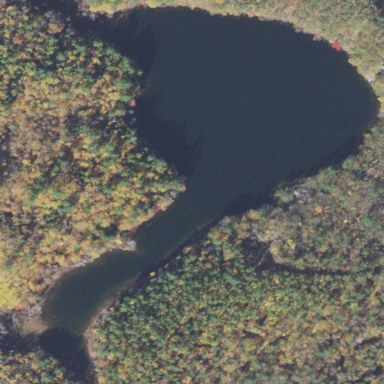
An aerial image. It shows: Pond with natural water.